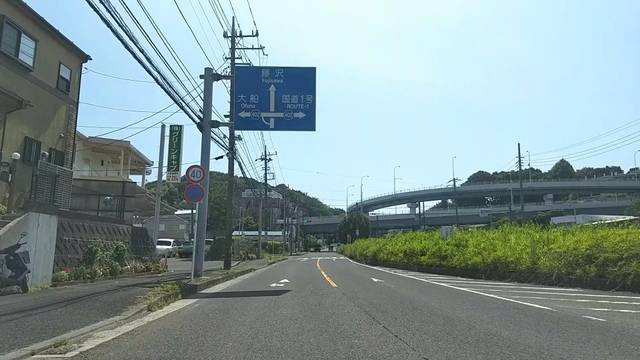
Region: Japan
Coordinates: 35.36, 139.511